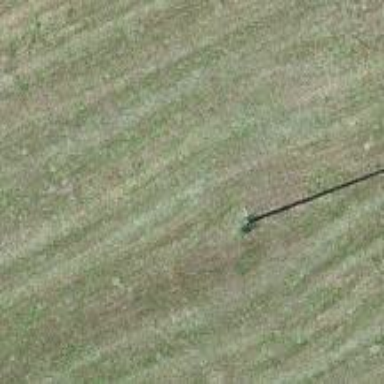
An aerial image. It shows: Power pole.